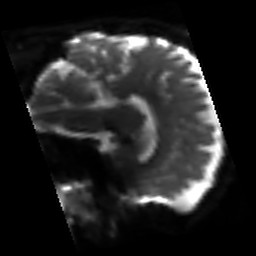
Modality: sbref
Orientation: sagittal
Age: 70
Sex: male
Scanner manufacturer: siemens
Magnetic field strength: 3 T
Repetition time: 3.2 s
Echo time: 0.081 s